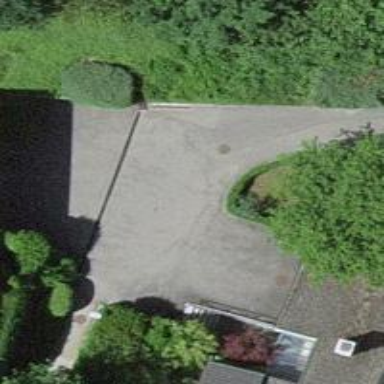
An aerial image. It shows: Set of steps on the road.